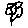
Label: flower